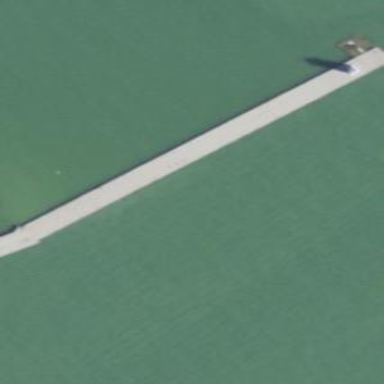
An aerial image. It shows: Breakwater made of concrete.